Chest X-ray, PA view. Patient: 59 years old, sex F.
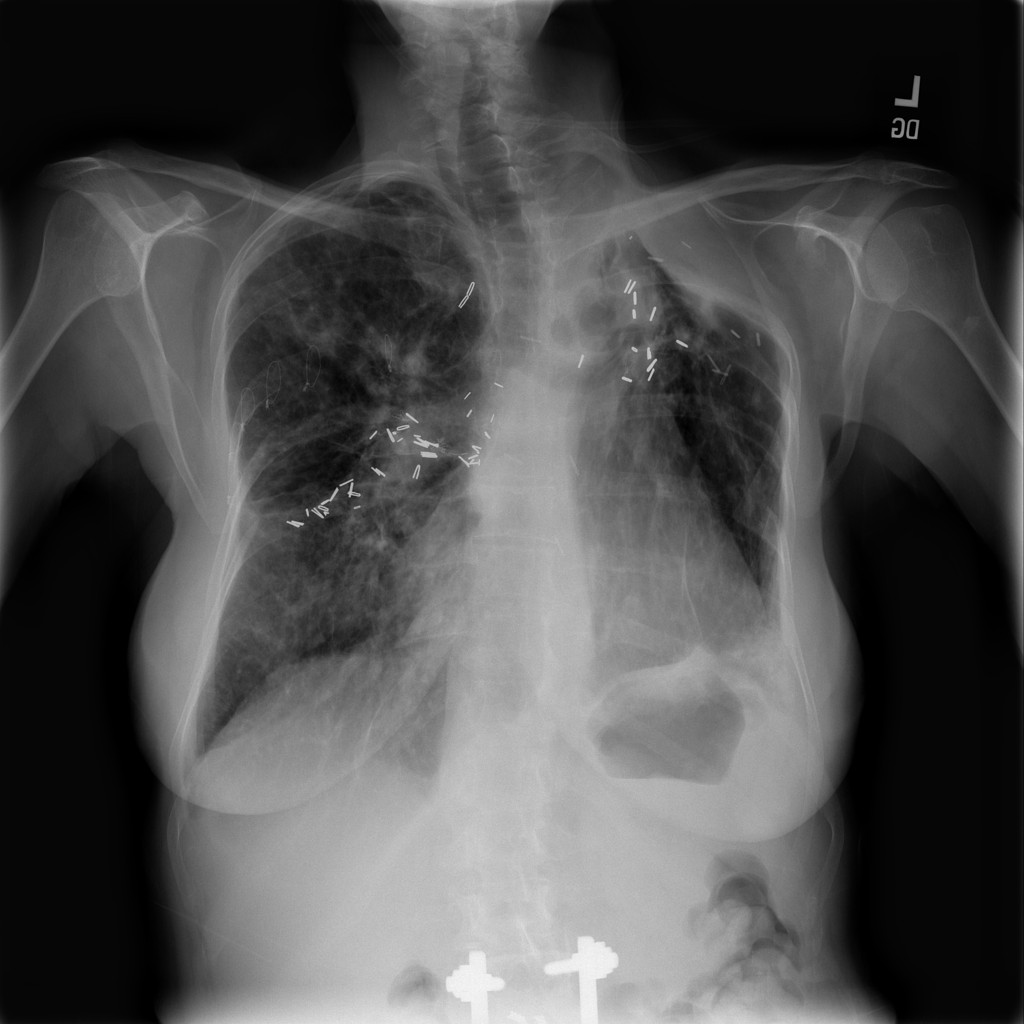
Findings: Consolidation, Pleural_Thickening